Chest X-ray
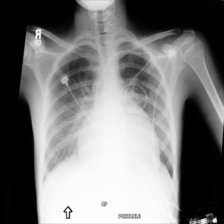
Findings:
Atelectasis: negative
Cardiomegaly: positive
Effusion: positive
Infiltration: positive
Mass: negative
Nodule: negative
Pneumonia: negative
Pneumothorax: negative
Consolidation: negative
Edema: positive
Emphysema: negative
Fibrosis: negative
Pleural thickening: negative
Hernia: negative